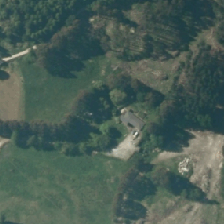
Land cover: high_producing_grassland